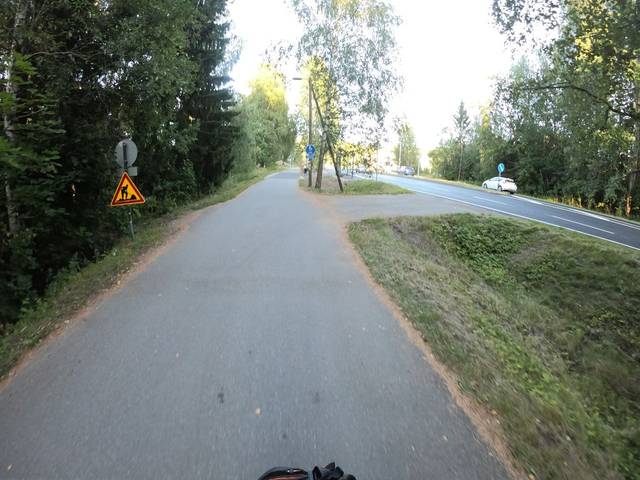
Region: Finland
Coordinates: 60.224, 24.705